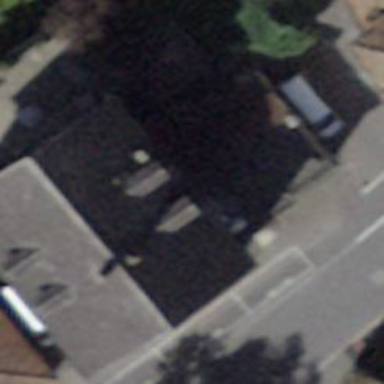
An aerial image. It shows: Café.